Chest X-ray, AP view. Patient: 68 years old, sex F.
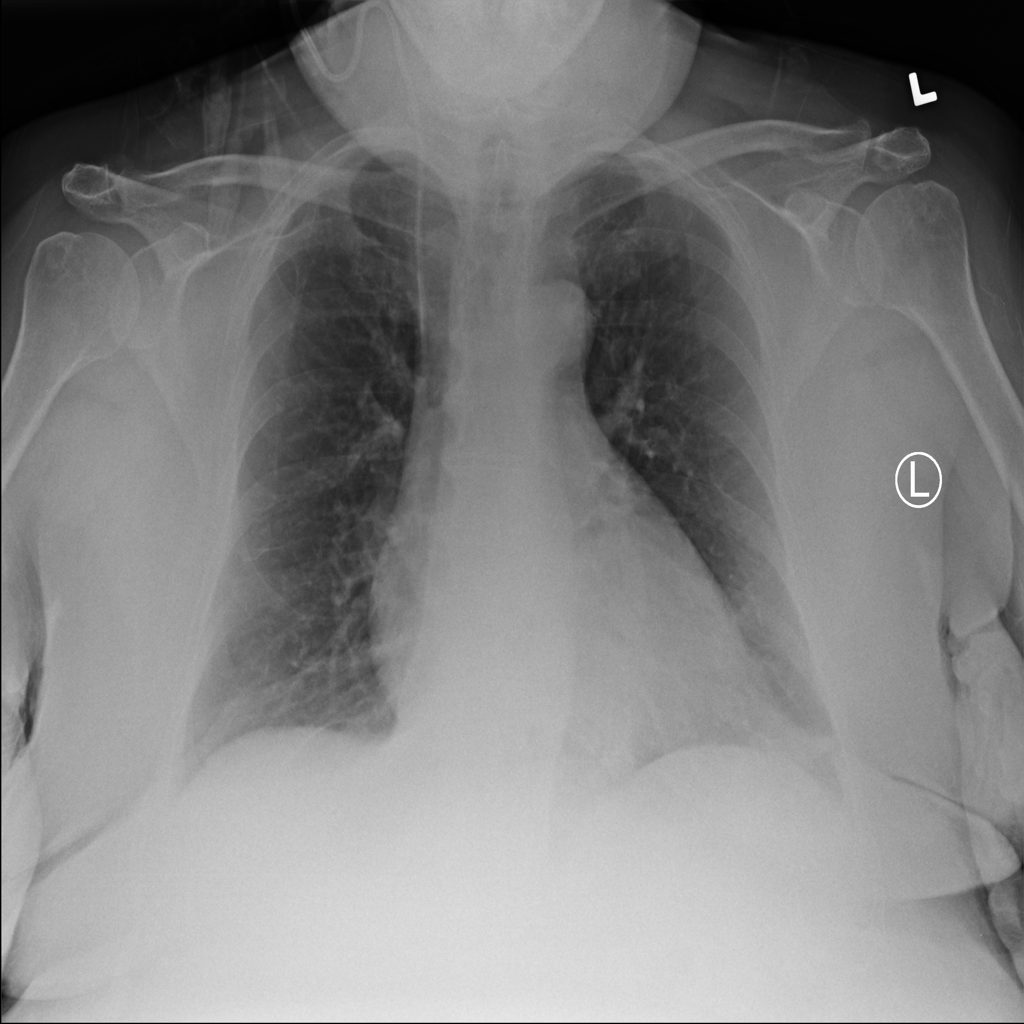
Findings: No Finding